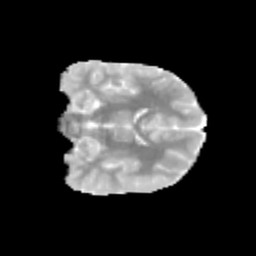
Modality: MD
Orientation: coronal
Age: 11
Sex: female
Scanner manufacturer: siemens
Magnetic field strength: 3 T
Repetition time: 3.8 s
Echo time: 0.07 s